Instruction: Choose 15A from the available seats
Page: seats
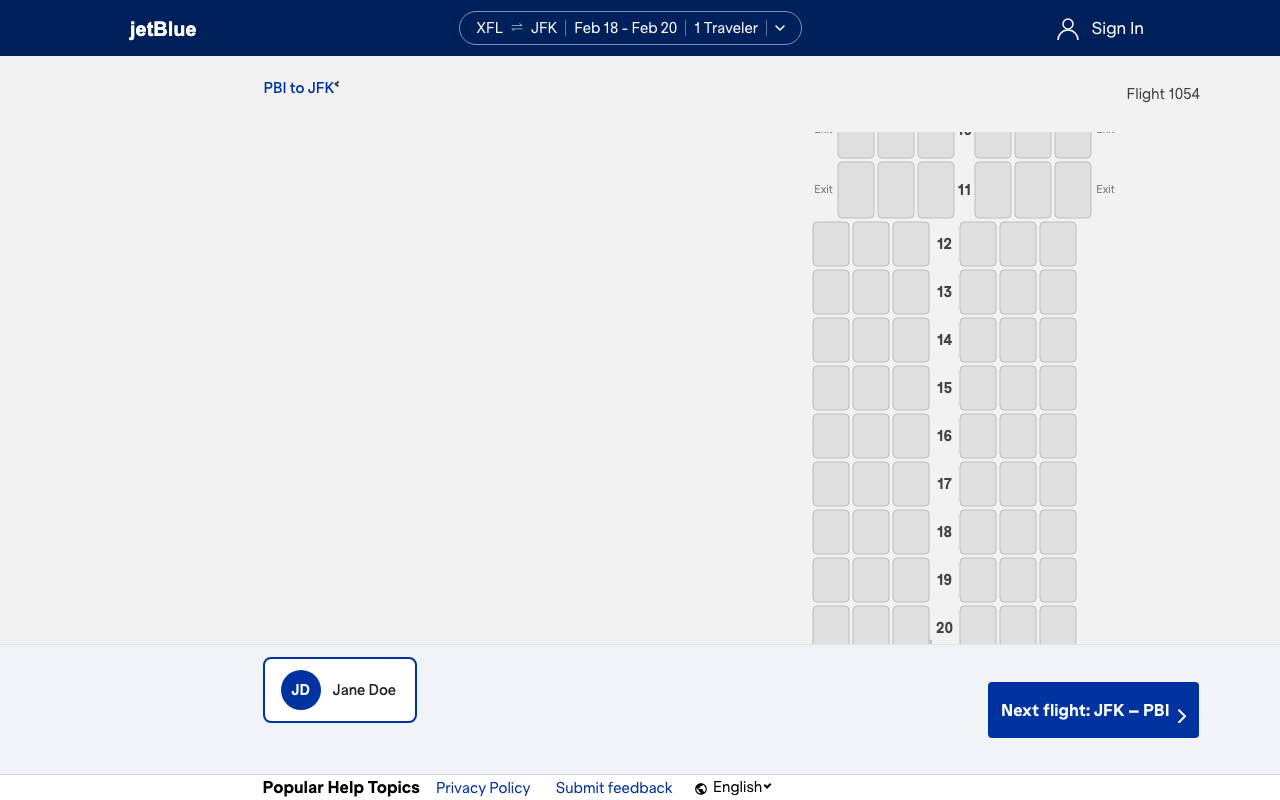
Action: click